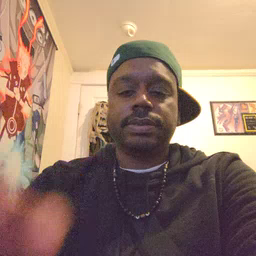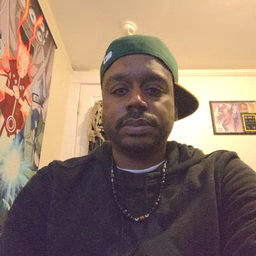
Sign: rain